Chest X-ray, AP view. Patient: 58 years old, sex F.
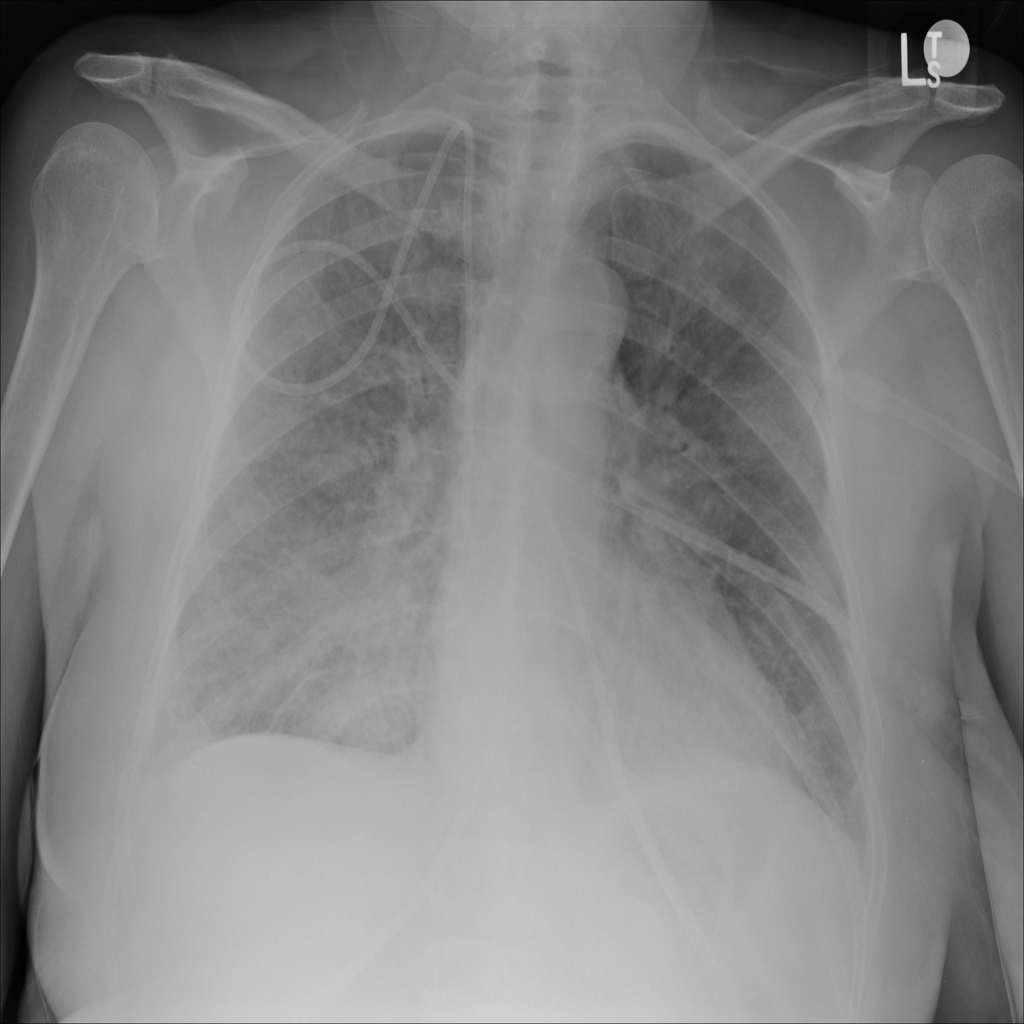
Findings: Infiltration, Nodule